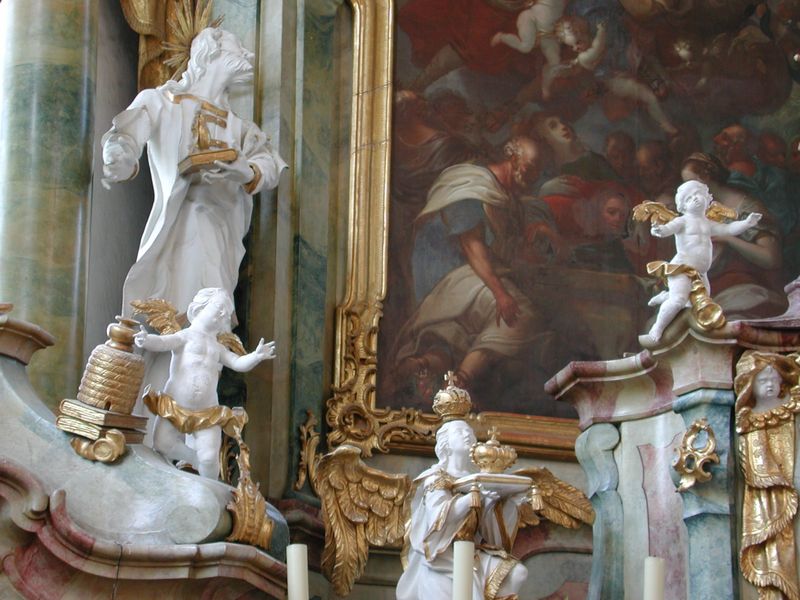
Titel: Hochaltar
Künstler: Stephan d.J. Luidl
Standort: Gutenzell, St. Kosmas und Damian (EU - D - BW)
Schlagwörter: flügel, gemälde, gott, umhang, weiß, kleid, marmor, säule, bibel, federn, rahmen, sockel, bild, innenraum, vorhang, kirche, gold, interieur, innen, kind, krone, engel, putte, putto, statue, bücher, figuren, treppe, moses, buch, vergoldet, kreuz, strahlen, altar, skulpturen, kreuze, kanzel, krönung, tintenfass, putten, maria, gefäße, geflügelt, mamor, kronen, heilgenschein, mehrfarbig, bienenkorb, bienenhaus, bienenstock